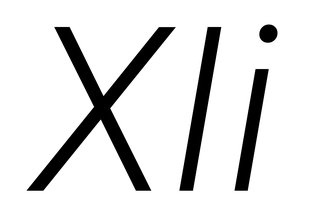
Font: Roboto-Italic_Light_Italic